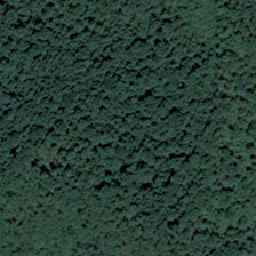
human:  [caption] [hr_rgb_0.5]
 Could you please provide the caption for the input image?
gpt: the shades of the colour of the lawn.

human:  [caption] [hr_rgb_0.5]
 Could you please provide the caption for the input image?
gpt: The color of the lawn has shadows.

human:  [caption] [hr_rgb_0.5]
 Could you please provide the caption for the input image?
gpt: The color of the lawn

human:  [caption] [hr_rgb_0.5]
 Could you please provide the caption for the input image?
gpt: Color tint of grass.

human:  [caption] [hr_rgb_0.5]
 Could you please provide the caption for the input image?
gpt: The shades of grass color.